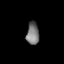
Tissue: lung
Cell type: Epithelial cells
Senescence score: 0.2207
Nuclear area (px): 277
Mean DAPI intensity: 118.256